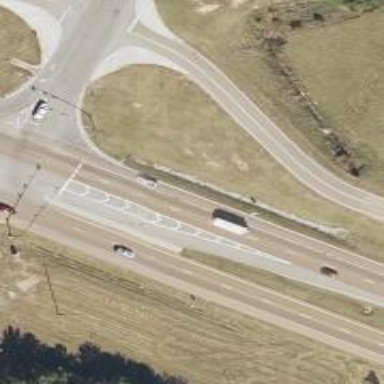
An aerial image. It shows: Trunk link highway with asphalt surface.